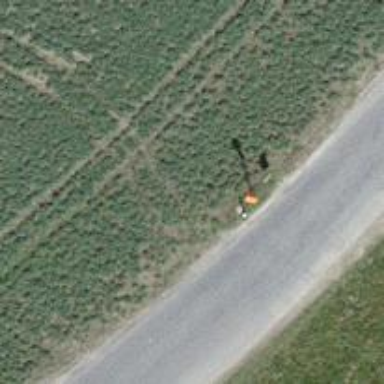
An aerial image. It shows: Aerial marker on pole.